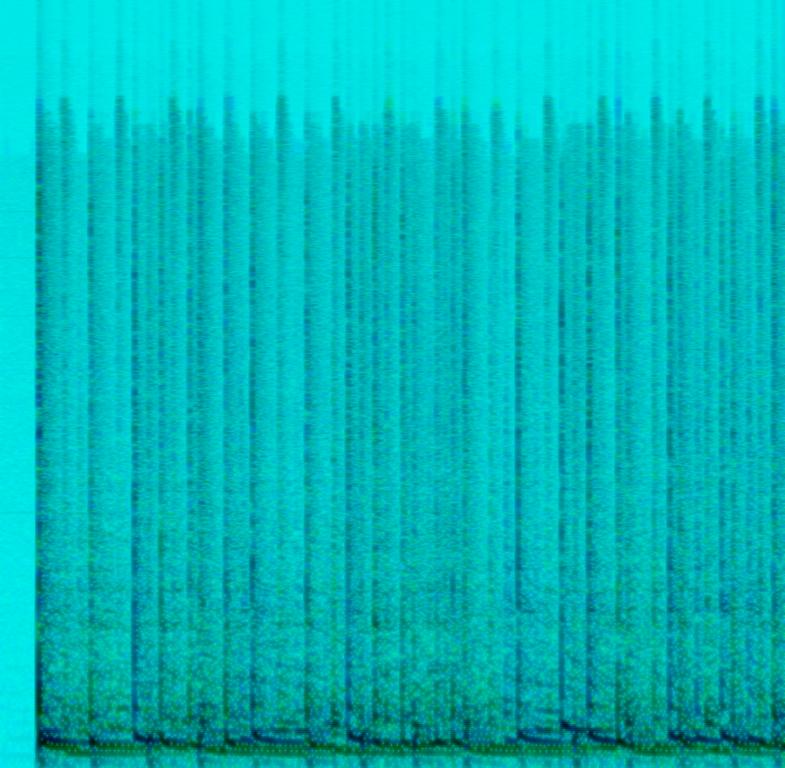
This music is an energetic Rock and Roll instrumental. The tempo is fast with animated, infectious drumming, lively trumpets and tambourine beats. The music is upbeat, pulsating, thumping, vivacious, bright, with a perky dance groove. This music is Rock and Roll.